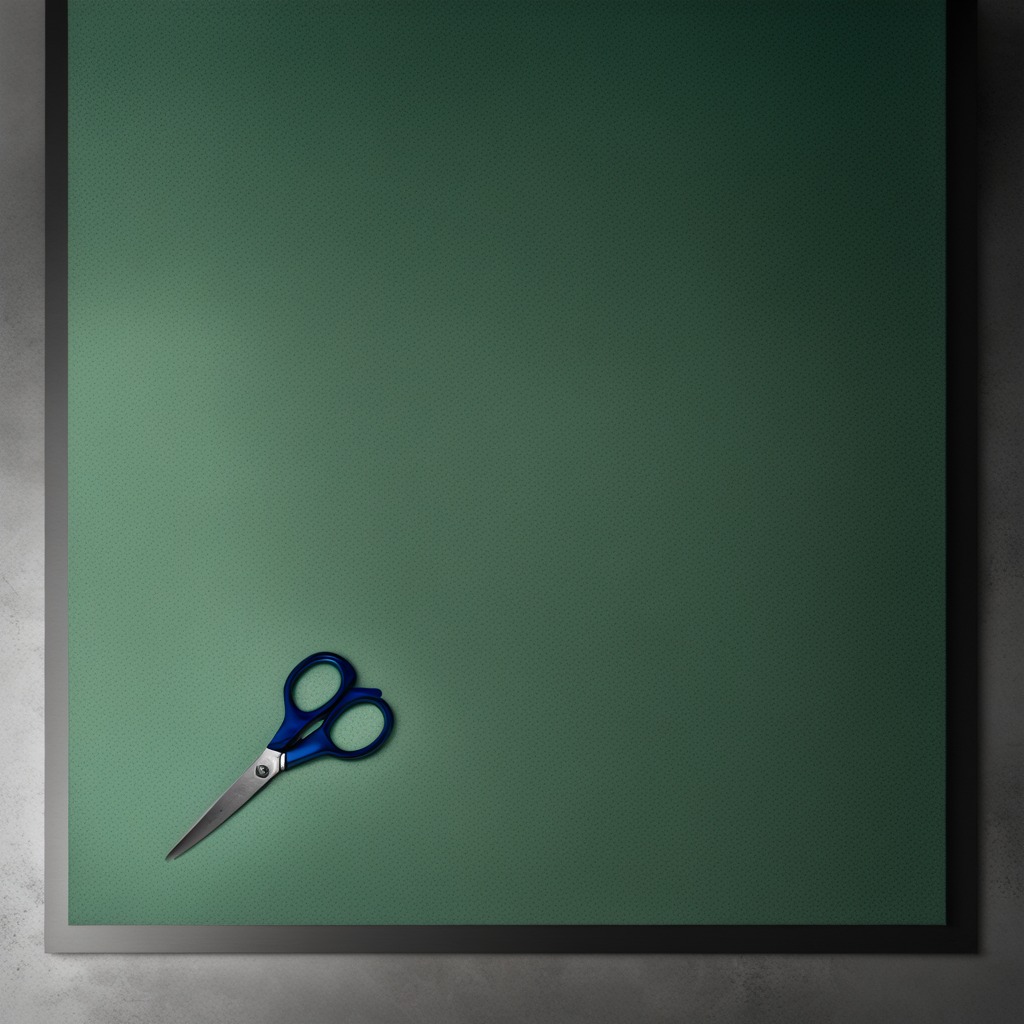
A scissor lies on the green rubber mat.